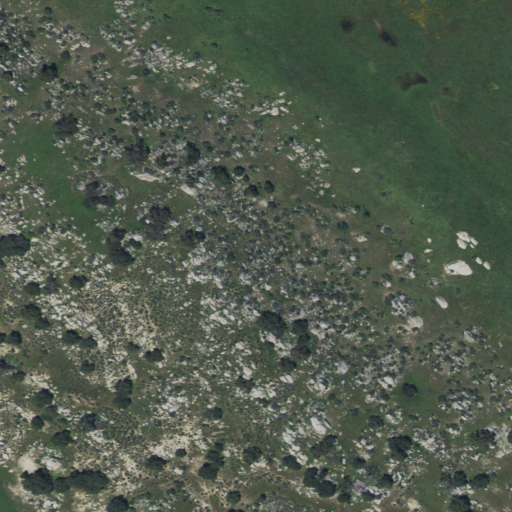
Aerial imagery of mountain in California named Monkey Hill containing shrub and grassland